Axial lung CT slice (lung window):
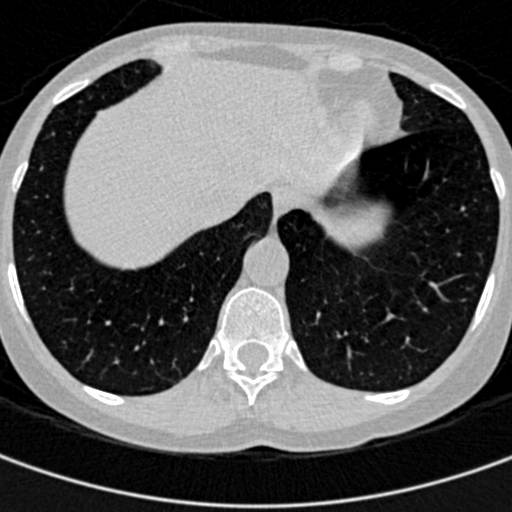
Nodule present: no